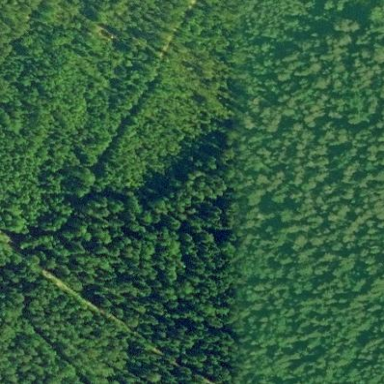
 likely man-made clearing in the landscape."